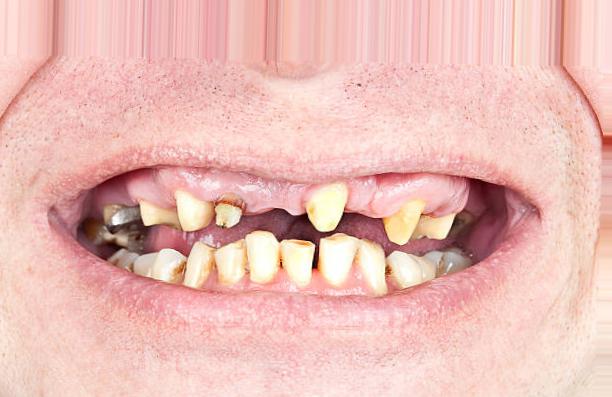
Condition: Caries